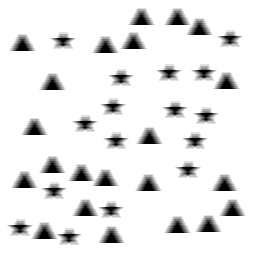
Squares: 0
Triangles: 22
Stars: 16
Total shapes: 38